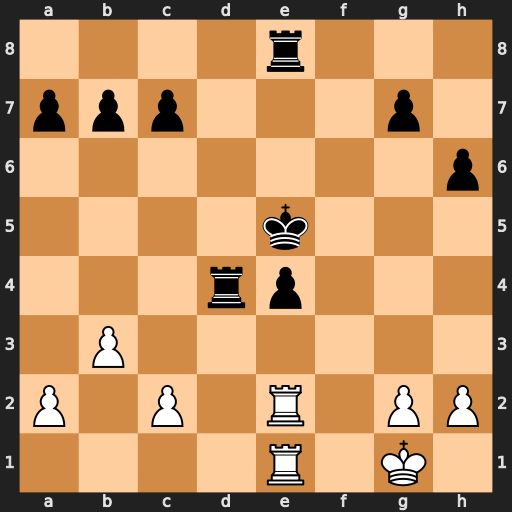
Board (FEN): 4r3/ppp3p1/7p/4k3/3rp3/1P6/P1P1R1PP/4R1K1
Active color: w
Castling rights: -
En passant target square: -
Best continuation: c3 Red8 cxd4+